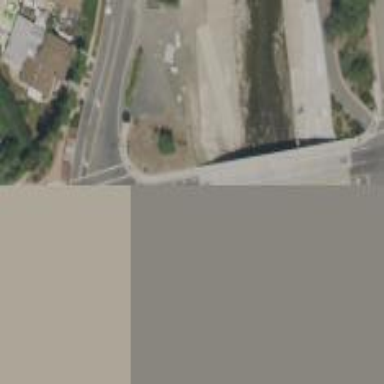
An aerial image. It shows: Secondary road crossing bridge.